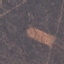
Land use / land cover: HerbaceousVegetation